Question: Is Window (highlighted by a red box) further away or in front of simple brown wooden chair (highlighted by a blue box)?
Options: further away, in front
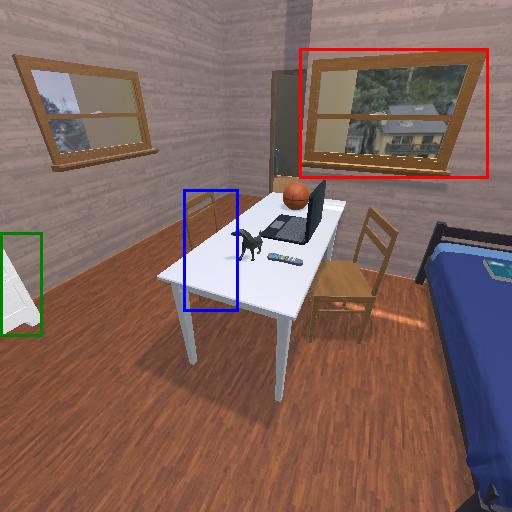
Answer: further away